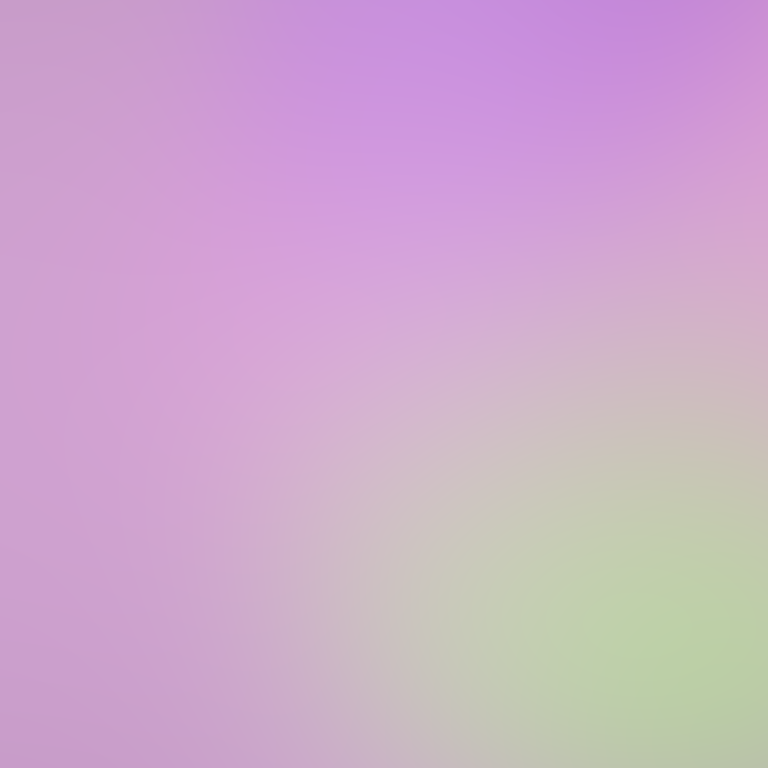
Abstract light effect, smooth gradient from soft lavender to gentle mint, serene atmosphere, diffuse glow, no room, no furniture, no objects.